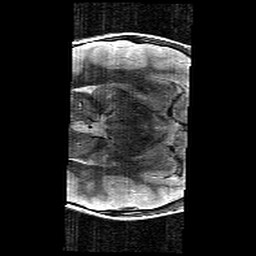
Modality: T2w
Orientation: axial
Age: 13
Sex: female
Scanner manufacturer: siemens
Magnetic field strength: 3 T
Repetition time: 9.23 s
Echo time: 0.067 s